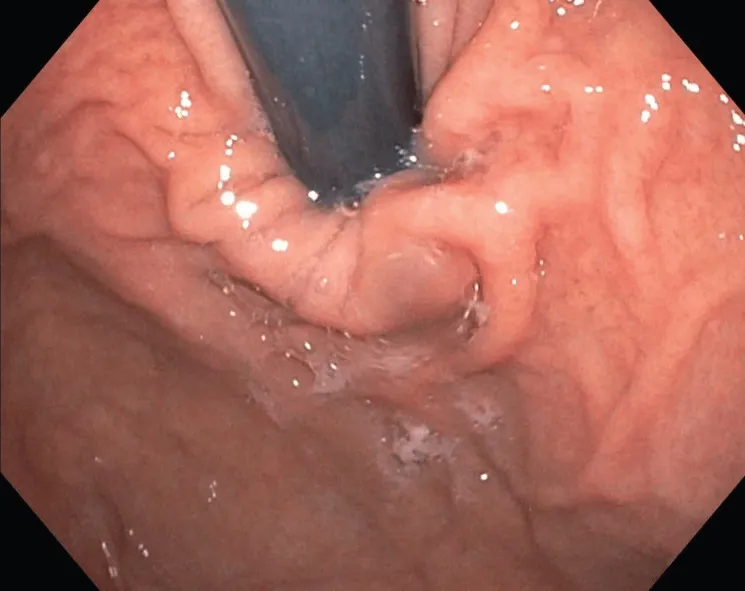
Scattered mild inflammation characterized by congestion (edema) and erythema in the gastric fundus.
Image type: endoscopy (gi_endoscopy)